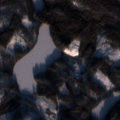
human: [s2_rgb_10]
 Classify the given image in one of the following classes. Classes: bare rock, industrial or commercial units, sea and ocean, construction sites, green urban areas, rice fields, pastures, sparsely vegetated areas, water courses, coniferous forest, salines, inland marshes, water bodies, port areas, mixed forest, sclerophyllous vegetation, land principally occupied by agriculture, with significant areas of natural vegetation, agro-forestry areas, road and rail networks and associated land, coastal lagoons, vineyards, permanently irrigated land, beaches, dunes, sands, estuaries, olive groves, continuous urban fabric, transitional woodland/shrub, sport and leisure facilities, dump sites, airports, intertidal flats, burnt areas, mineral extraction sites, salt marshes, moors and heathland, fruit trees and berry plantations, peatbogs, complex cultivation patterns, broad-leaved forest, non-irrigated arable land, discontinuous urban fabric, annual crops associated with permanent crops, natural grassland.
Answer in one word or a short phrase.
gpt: broad-leaved forest, coniferous forest, mixed forest, transitional woodland/shrub